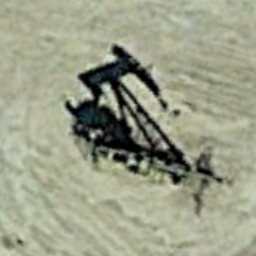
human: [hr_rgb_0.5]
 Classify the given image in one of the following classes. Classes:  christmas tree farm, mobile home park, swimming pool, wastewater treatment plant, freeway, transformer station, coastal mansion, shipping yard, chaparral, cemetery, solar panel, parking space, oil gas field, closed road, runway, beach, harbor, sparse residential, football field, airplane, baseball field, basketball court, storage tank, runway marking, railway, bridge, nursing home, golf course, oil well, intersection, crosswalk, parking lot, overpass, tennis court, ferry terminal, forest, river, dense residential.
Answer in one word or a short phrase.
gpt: oil well